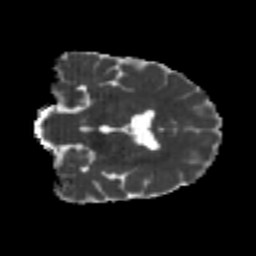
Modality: MD
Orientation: coronal
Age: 23
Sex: female
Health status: healthy
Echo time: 0.074 s